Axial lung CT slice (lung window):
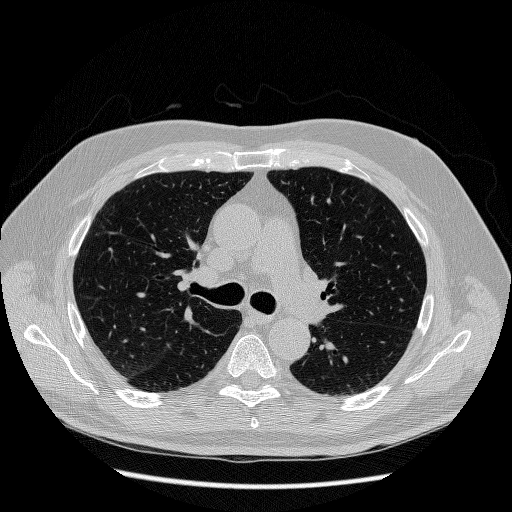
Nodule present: no